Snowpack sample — Buffalo Mountain, Silverthorne, Colorado, USA (1/25/25, 10:11 AM MST)
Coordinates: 39.6222, -106.1139
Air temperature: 22 °F
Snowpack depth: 110 cm
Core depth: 10 cm
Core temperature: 46.4 °F
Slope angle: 12°, slope face: 102°
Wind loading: high
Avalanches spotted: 0
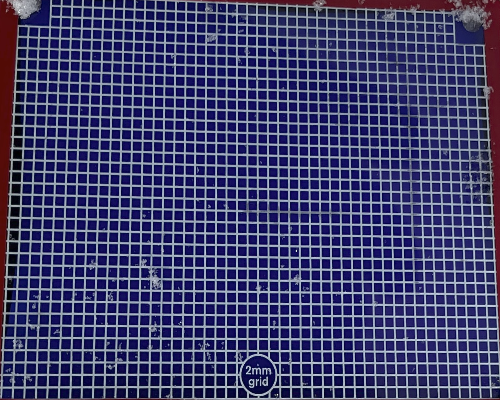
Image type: profile
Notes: No avalanches nearby, collected on the outskirts of a fire break 15 meters from the treeline, on way to Buffalo and Red Mountain